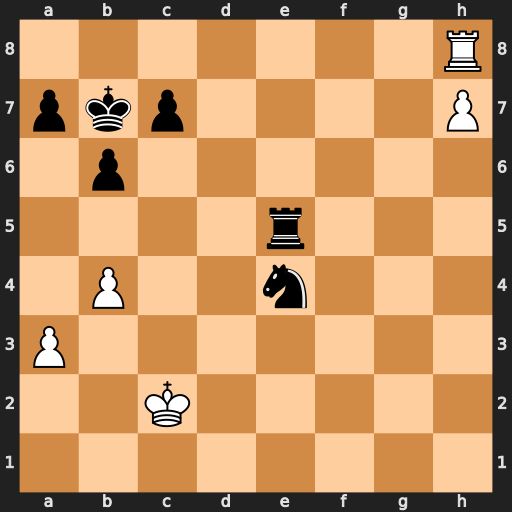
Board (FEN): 7R/pkp4P/1p6/4r3/1P2n3/P7/2K5/8
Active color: w
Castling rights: -
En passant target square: -
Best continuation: Rb8+ Kxb8 h8=Q+ Kb7 Qxe5